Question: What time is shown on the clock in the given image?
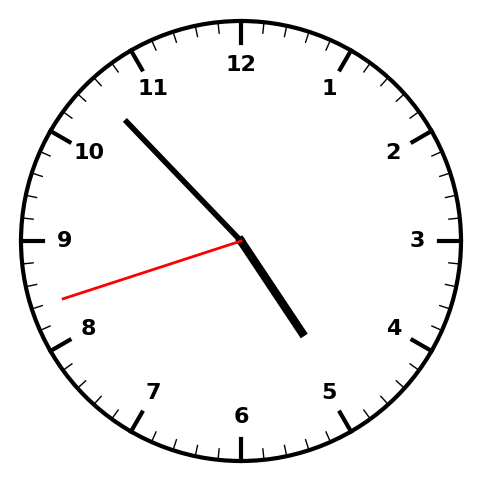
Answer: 04:52:42